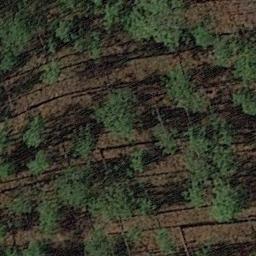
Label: forest